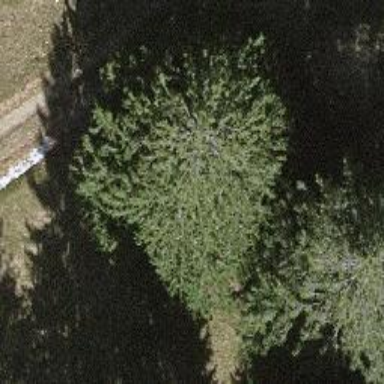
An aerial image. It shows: Beautiful tree in nature.